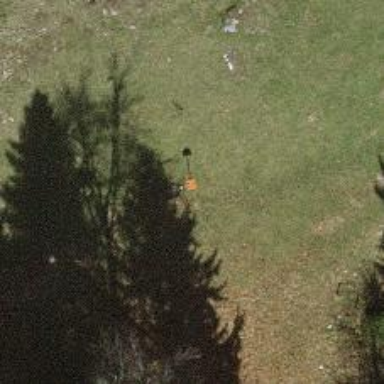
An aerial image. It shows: View of pole with roofed pipeline marker.